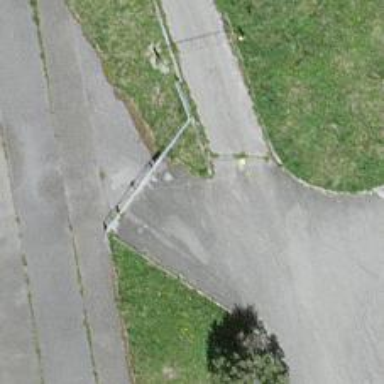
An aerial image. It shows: Gate.